Question: Here ajax search working fine but the problem is same data is showing two times, because I have given pagination limit 2.If I make it 3, same result is showing 3 times.
Here is my index.ctp
'''
$( "#search" ).keyup(function() {
var value=$('#search').val();
$.get("<?php echo Router::url(array('controller'=>'userTypes','action'=>'search'));?>",{search:value},function(data){
$('.search_data').html(data);
});
})
'''
Here is my search action
'''
public function search()
{
$search=$_GET['search'];
$request=$this->UserType->find('all', array(
'conditions' => array('UserType.name LIKE' => "%$search%")
));
$this->set('usertype',$request);
}
'''
Here is the search.ctp
'''
<?php foreach($usertype as $usertypes) { ?>
<tr>
<td><?php echo $usertypes['UserType']['id']; ?></td>
<td><?php echo $usertypes['UserType']['name']; ?></td>
<td><?php echo $usertypes['UserType']['description']; ?></td>
</tr>
<?php } ?>
'''
Pagination limit In appcontroller
'''
parent::beforeFilter();
$this->Paginator->settings = array(
'limit'=>2
);
'''
Result is showing me like this

May anybody help me for solve it ?
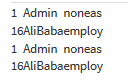
Answer: If you want to use pagination, your search method should look like this:
'''
public function search()
{
if(isset($this->request->query['search'])){
$search = $this->request->query['search'];
}else{
$search = '';
)
$this->Paginator->settings = array(
'conditions' => array('UserType.name LIKE' => "%$search%"),
'limit' => 2
);
));
$this->set('usertype',$this->Paginator->paginate());
}
'''